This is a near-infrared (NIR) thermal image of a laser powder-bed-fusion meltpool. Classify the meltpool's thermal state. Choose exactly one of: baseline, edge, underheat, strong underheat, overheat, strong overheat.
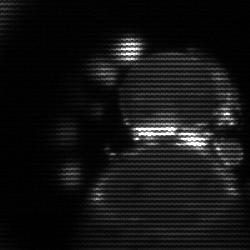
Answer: baseline